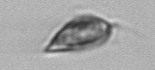
Label: Prorocentrum_triestinum